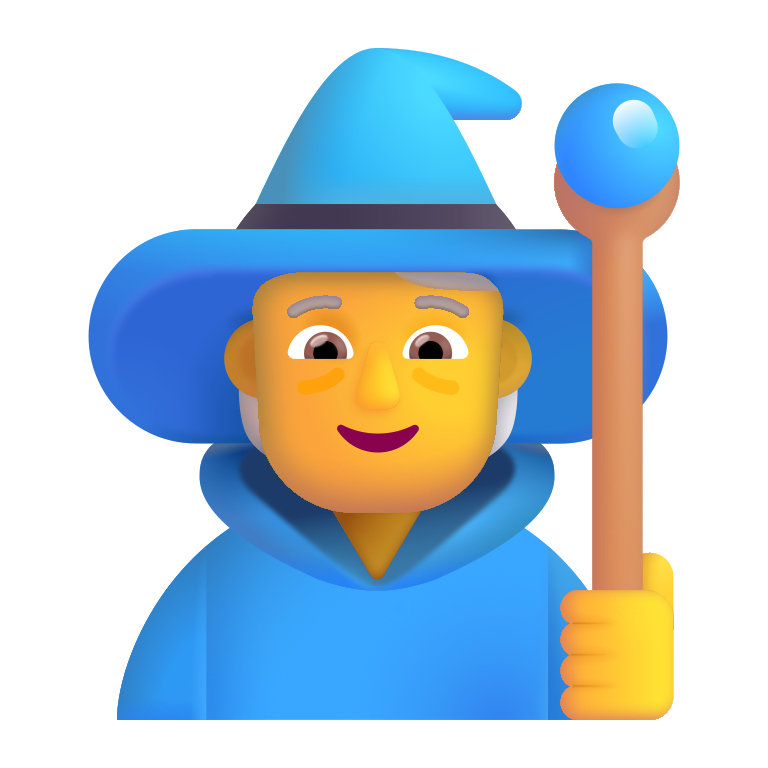
person mage color default